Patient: sex F, age 69
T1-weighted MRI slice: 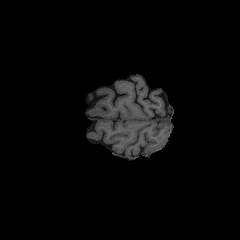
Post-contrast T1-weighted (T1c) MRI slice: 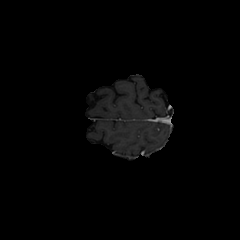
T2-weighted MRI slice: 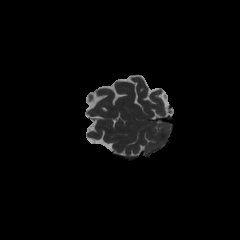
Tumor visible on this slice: no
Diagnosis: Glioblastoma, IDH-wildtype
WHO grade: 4